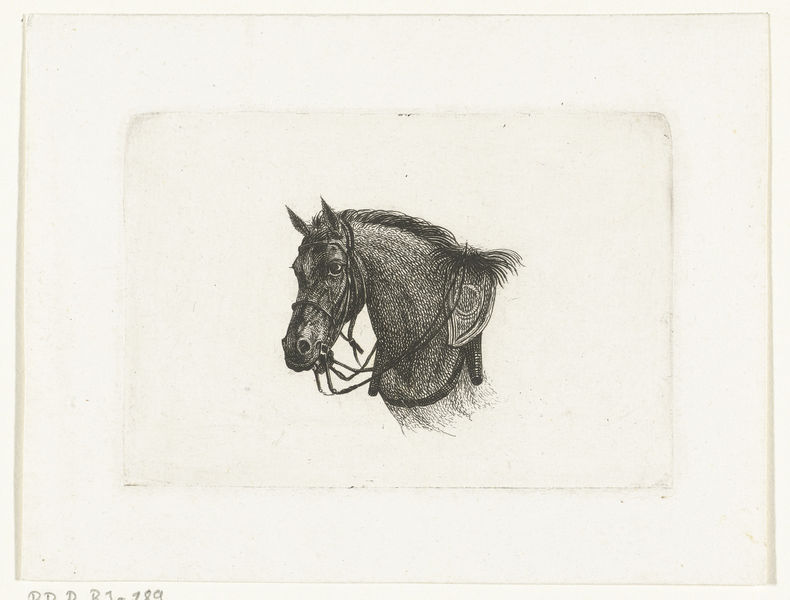
Titel: Paardenhoofd in lichtgebogen houding, naar links
Künstler: Joannes Bemme
Standort: Amsterdam
Institution: Rijksmuseum
Schlagwörter: white, black, face, gray, grey, hair, nose, brown, ear, head, eyes, drawing, paper, texture, fur, mouth, sketch, draft, ears, pencil, animal, eye, horse, reins, paint, tan, halter, bridle, mane, bit, rein, saddle, hed, nostril, moth, nostrils, had, pencile, pancile, champing, horse hed, hui, 말, 눈동자, 털, 눈, 안장, 입, 귀, 고삐, 탈것, 승차감, 콧구멍, 처량하다, 슬프네, 입을왜 벌리고 있지